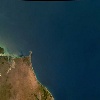
Label: water